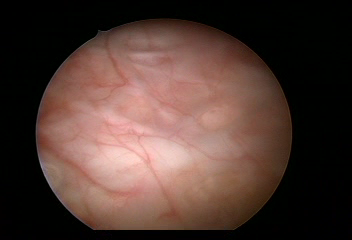
Modality: WLC
Class: Normal mucosa
Bladder cancer association: No